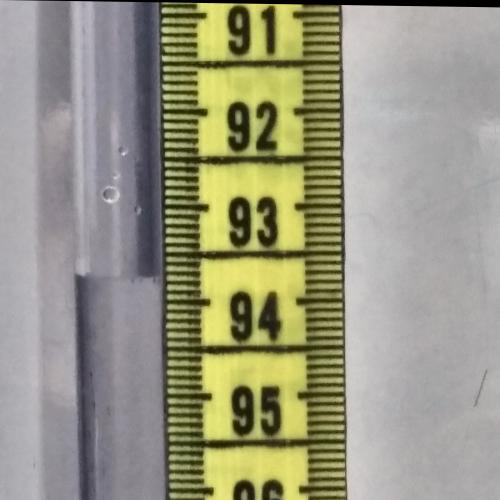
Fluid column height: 93.7 cm